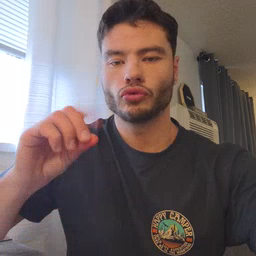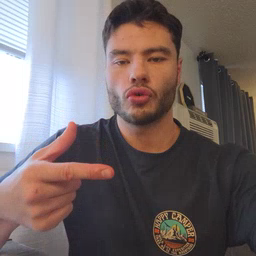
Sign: dog